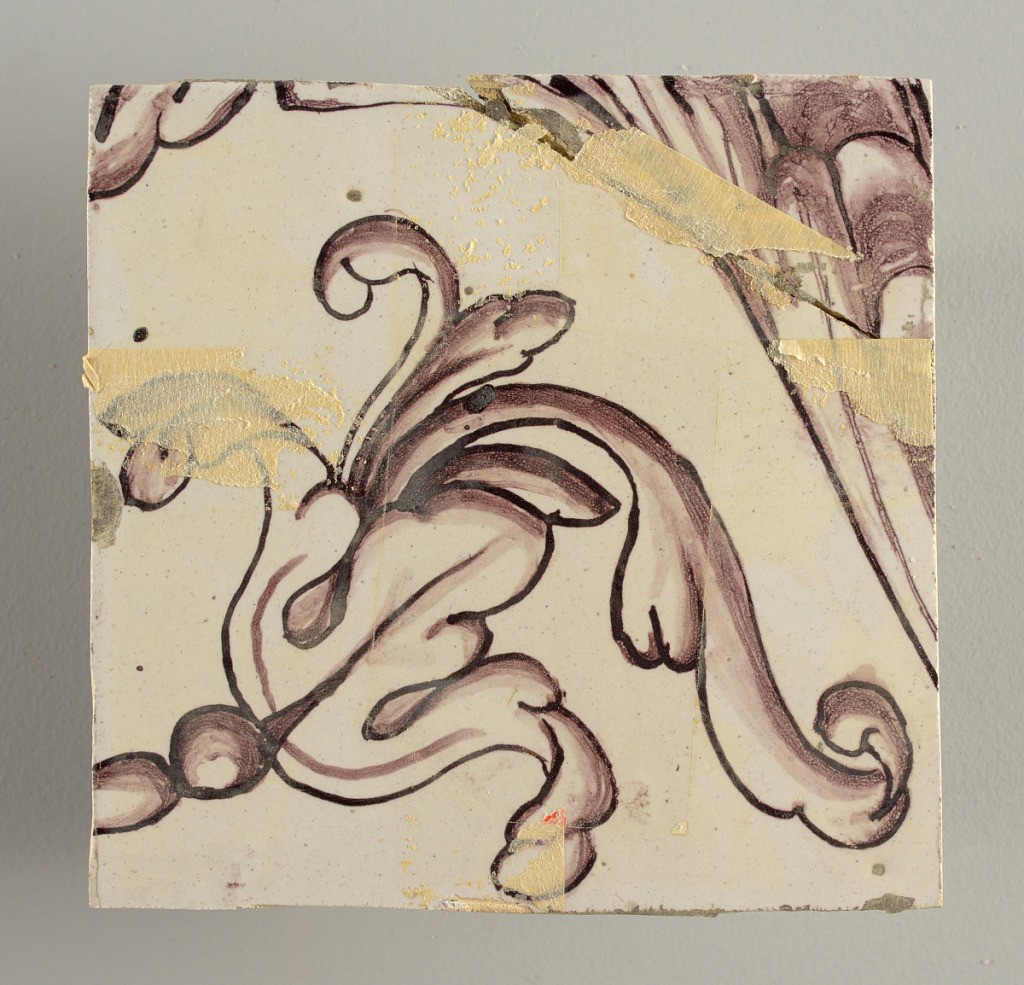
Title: Wall facing
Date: ca. 1725
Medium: tin-glazed earthenware, underglaze
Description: Two vertical rectangles, twenty-three tiles high.  A) Nine tiles wide at top; seven tiles wide at bottom.  B) Ten and one-half tiles wide.

Arabesque design of foliage.  A) with centered figure of Justice under a canopy.  B) with centered urn.